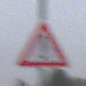
Verkehrszeichen: Gefahrenstelle
Umgebung: Outdoor, Suburban
Tageszeit: Midday
Wetter: Overcast
Licht: Natural
Jahreszeit: NotSpecified
Kontrast: LowContrast